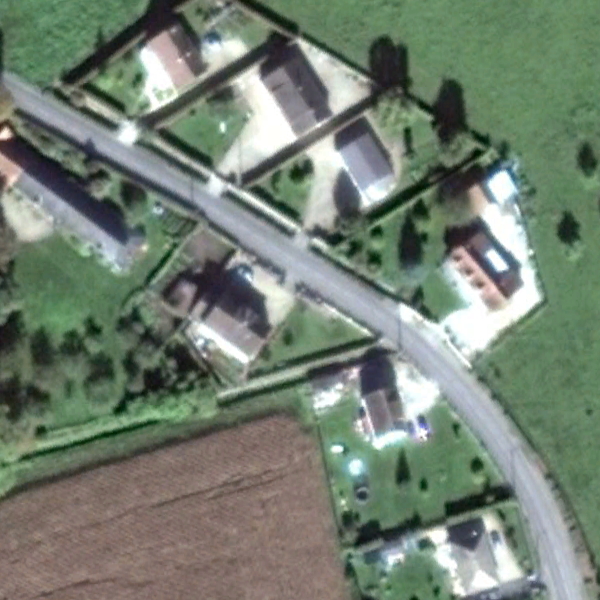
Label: MediumResidential